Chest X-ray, PA view. Patient: 52 years old, sex F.
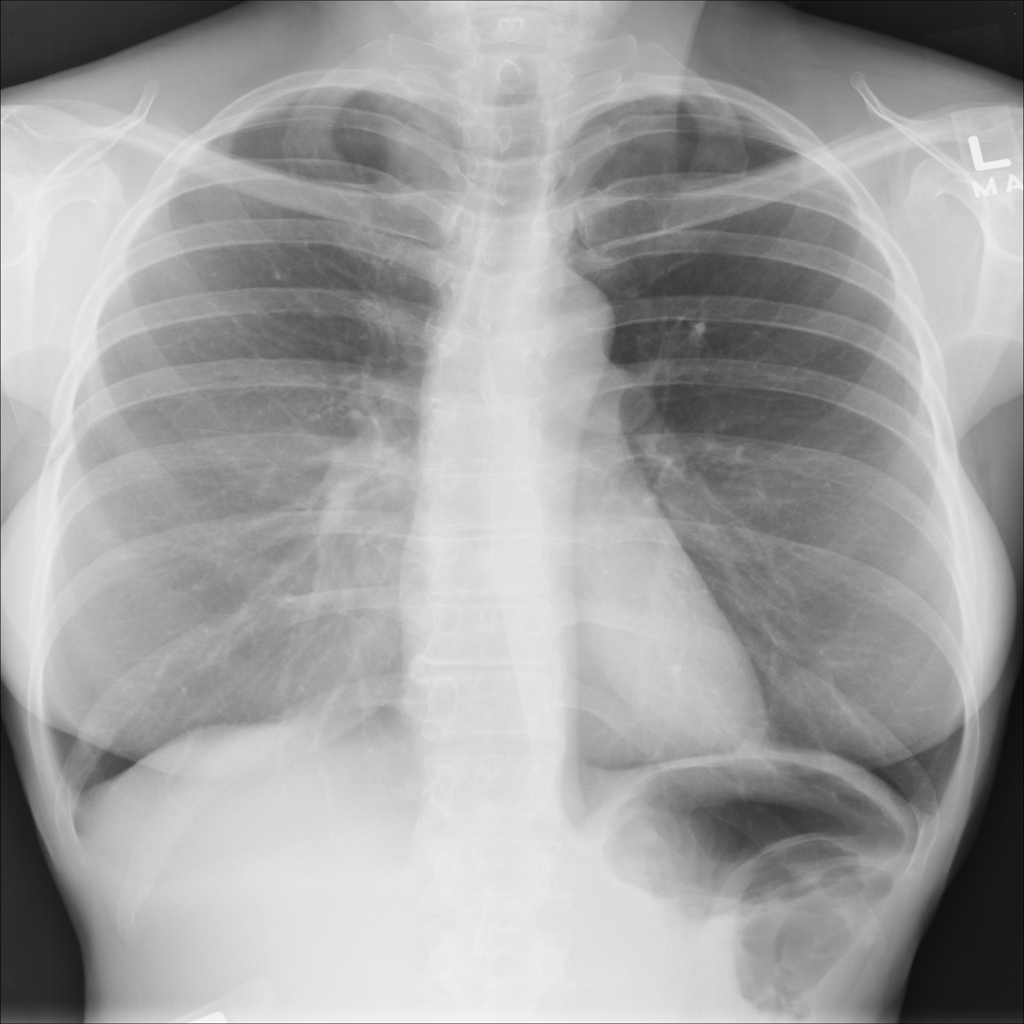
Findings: No Finding